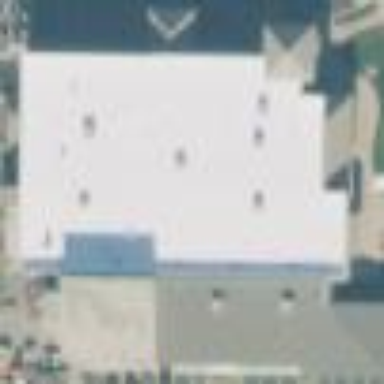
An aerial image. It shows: Commercial building.